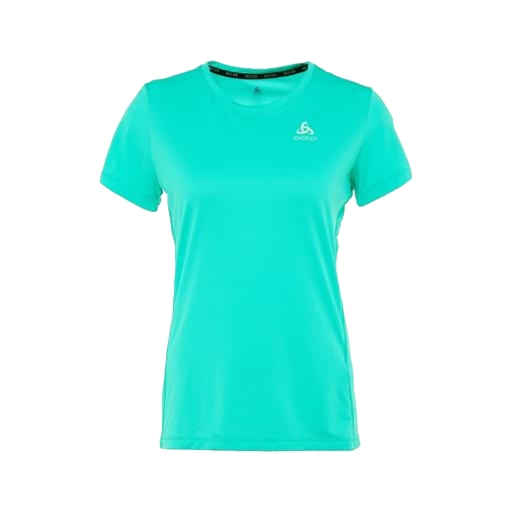
printed run clima t-shirt green, women's cool tee, blue women's tech-jersey t-shirt, white background